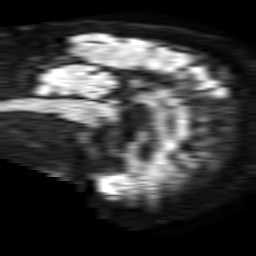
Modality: TRACE
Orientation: sagittal
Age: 68
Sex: male
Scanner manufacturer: philips
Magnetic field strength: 1.5 T
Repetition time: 3.509 s
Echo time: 0.07039 s